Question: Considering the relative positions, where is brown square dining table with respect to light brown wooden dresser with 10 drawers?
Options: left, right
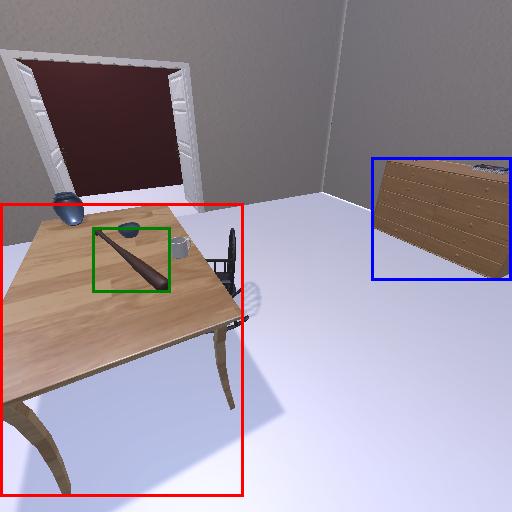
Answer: left